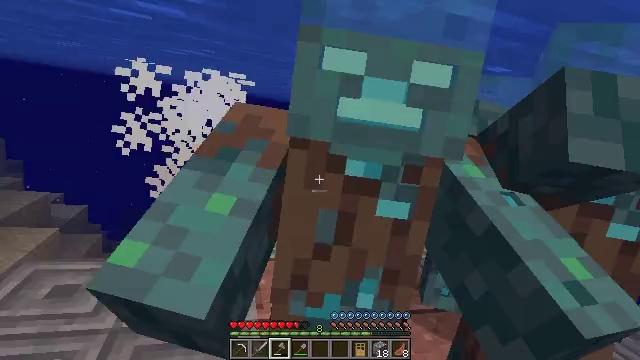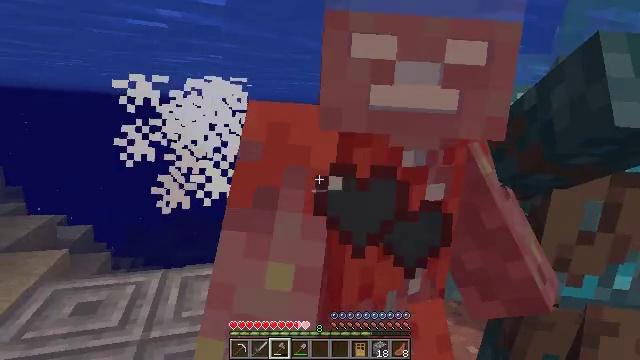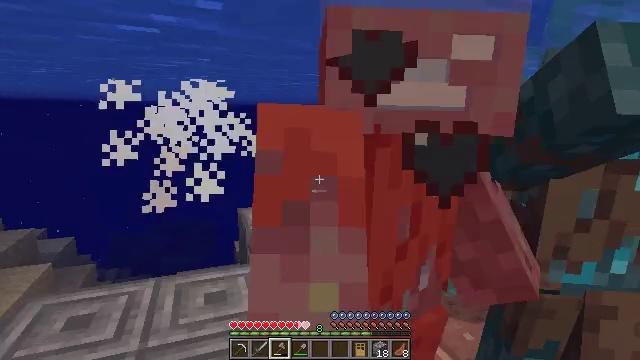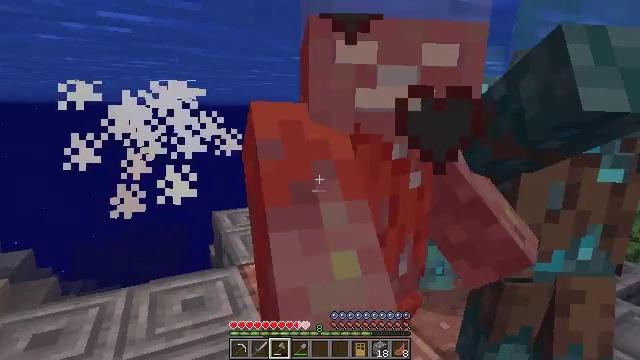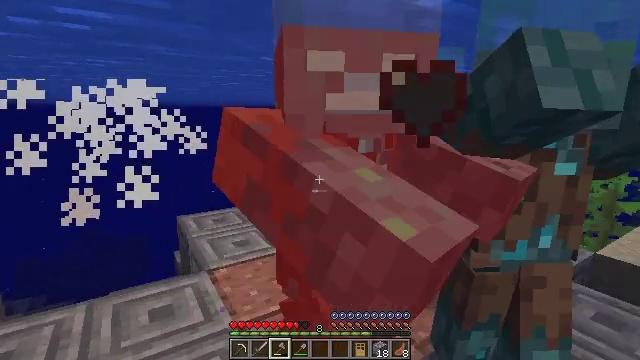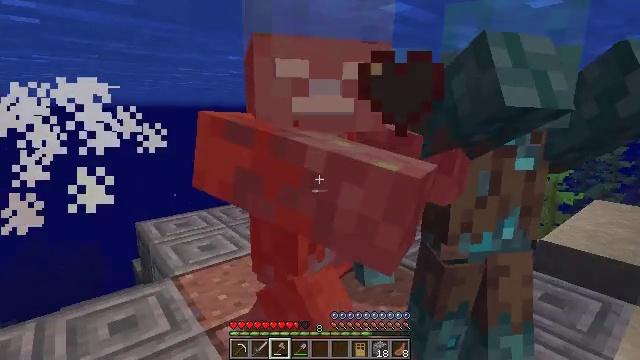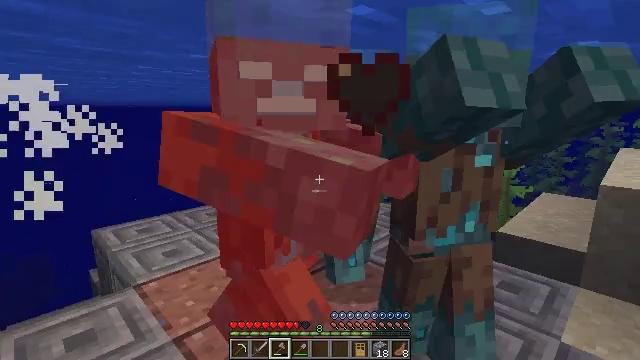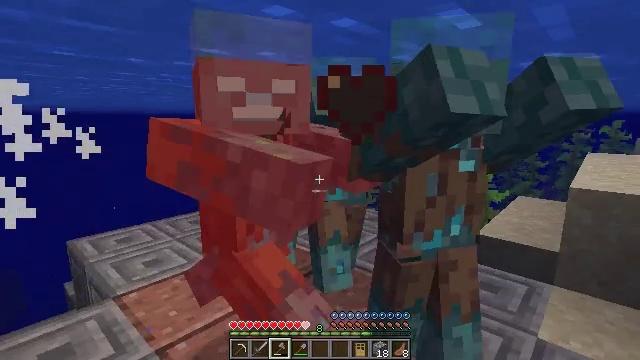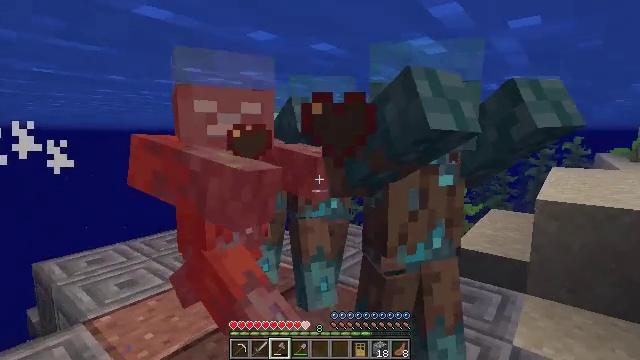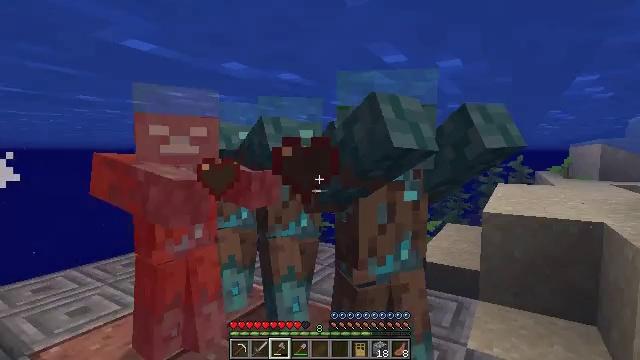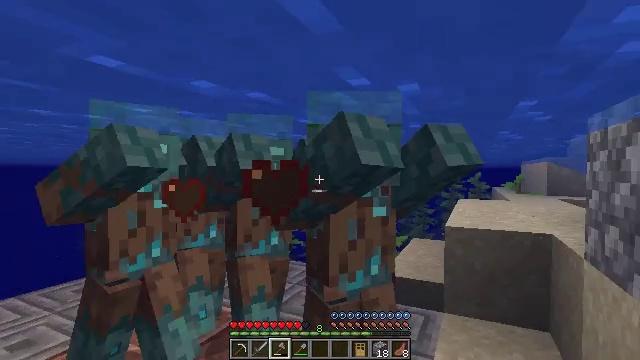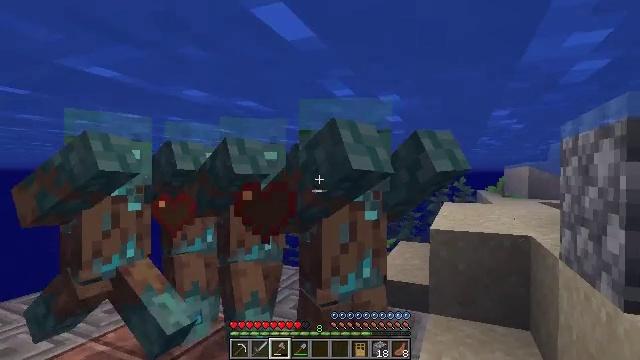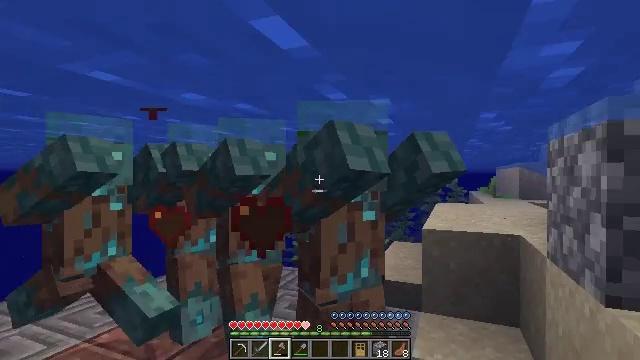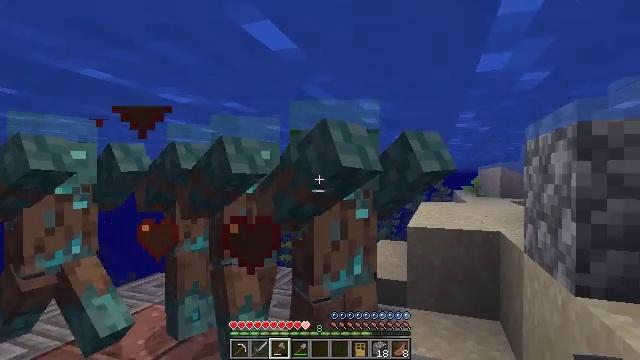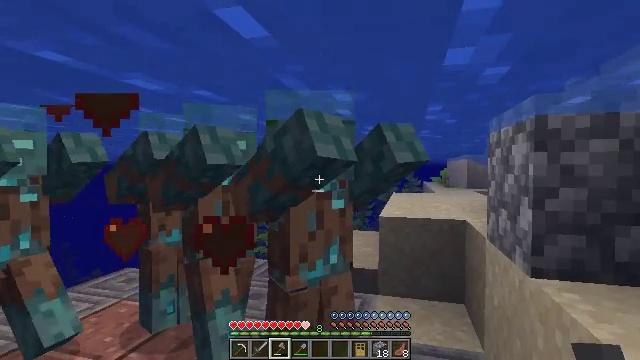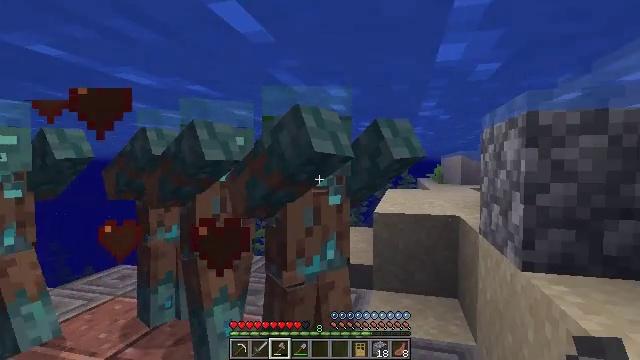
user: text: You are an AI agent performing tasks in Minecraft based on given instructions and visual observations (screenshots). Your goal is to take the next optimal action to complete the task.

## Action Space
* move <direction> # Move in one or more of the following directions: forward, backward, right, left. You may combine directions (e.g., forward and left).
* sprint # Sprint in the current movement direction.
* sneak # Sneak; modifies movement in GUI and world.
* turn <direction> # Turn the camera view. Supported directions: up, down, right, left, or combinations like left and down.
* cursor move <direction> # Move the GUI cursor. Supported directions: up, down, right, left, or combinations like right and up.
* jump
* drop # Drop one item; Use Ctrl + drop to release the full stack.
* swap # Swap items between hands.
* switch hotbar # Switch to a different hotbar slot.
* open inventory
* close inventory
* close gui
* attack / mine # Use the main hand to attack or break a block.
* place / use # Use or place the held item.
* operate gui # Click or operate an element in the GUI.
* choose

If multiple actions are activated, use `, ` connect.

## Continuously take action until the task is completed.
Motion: motion action
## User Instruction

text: Combat the drowned.
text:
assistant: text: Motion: no_op
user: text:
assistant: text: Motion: turn right
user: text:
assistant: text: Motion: turn right
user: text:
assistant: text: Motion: turn right
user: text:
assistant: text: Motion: turn right
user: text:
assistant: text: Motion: move back, turn right
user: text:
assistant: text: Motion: move back, turn right and up
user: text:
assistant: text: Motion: move back, turn right and up
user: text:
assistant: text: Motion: move back, turn right and up
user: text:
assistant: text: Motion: turn right and up
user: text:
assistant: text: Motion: turn right
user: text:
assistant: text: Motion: turn right
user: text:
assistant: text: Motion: turn right
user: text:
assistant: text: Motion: turn right and down
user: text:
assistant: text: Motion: attack / mine
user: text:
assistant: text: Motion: attack / mine
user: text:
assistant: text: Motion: attack / mine
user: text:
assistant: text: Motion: turn down, attack / mine
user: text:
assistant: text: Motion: no_op
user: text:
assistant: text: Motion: move back, turn left
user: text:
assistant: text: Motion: move back
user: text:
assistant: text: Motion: move back
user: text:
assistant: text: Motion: move back
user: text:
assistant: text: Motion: move back
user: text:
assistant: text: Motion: no_op
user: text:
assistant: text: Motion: no_op
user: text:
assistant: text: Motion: no_op
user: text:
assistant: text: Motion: turn up
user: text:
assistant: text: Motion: turn up
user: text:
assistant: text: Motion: turn left and up